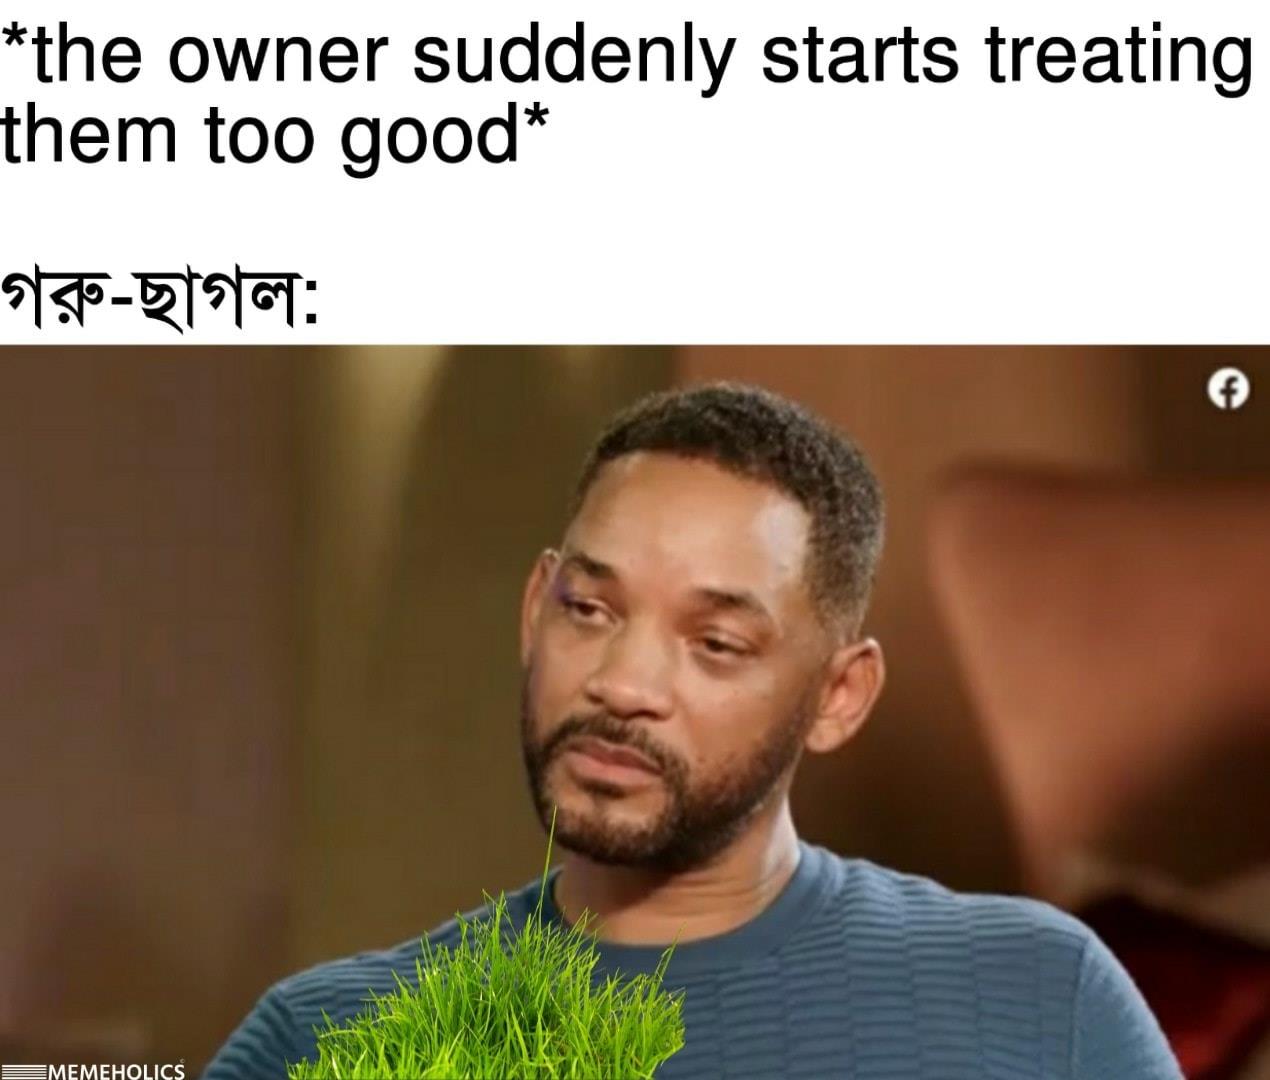
Caption: *the owner suddenly starts treating them too good*     গরু - ছাগল:
Label: non-hate